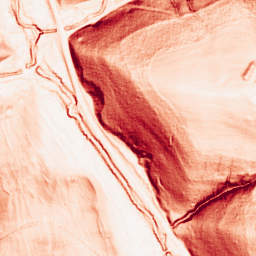
Category: morphological
Decomposition family: morphological_square
Decomposition parameters: operation: gradient
size: 3
Upsampling method: edge_directed
Upsampling parameters: scale: 4
Upsampling scale: 4